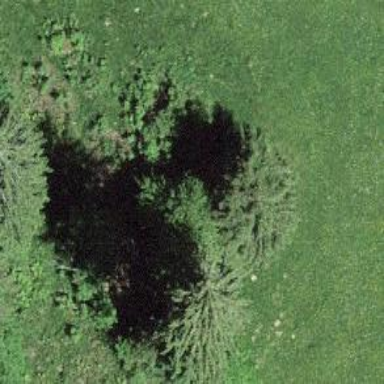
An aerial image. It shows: Beautiful tree in nature.